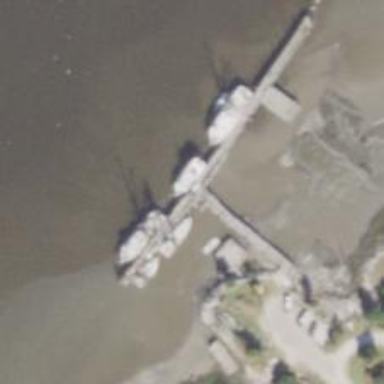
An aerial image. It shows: Pier with mooring facilities.